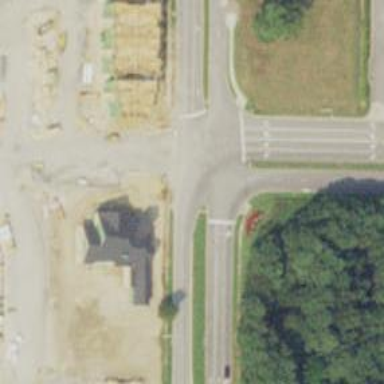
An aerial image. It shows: Stop road.